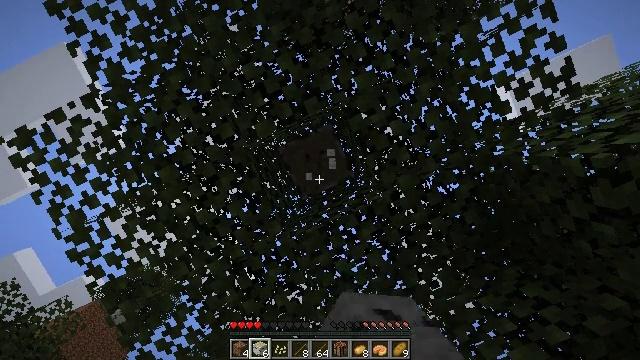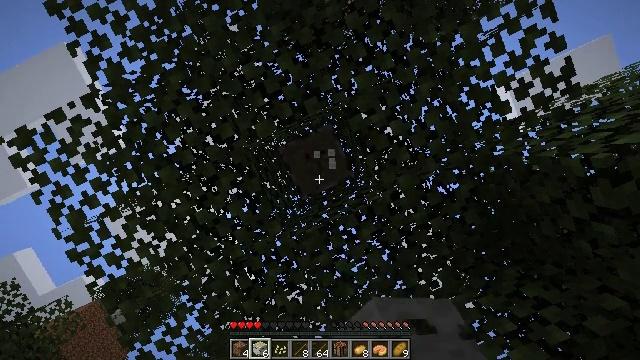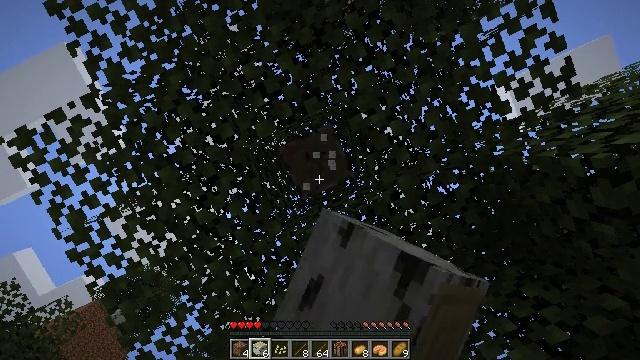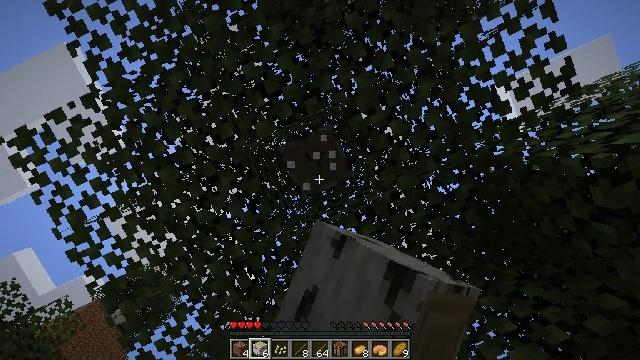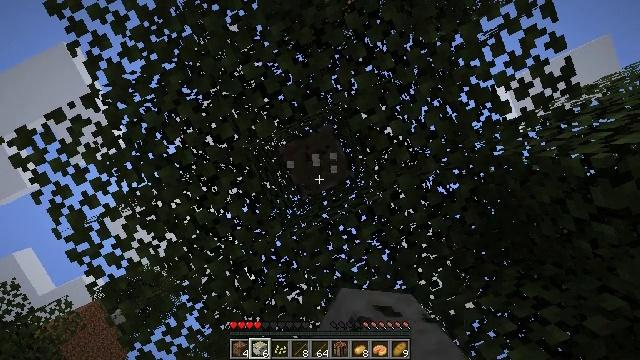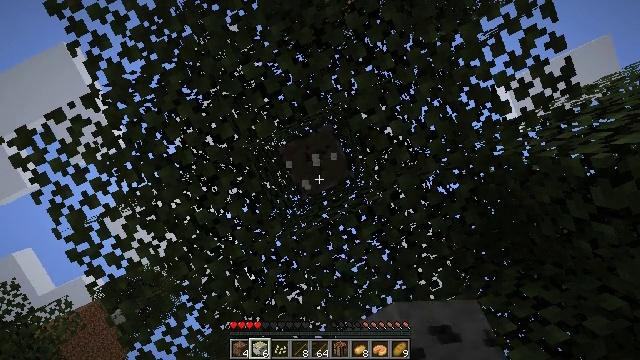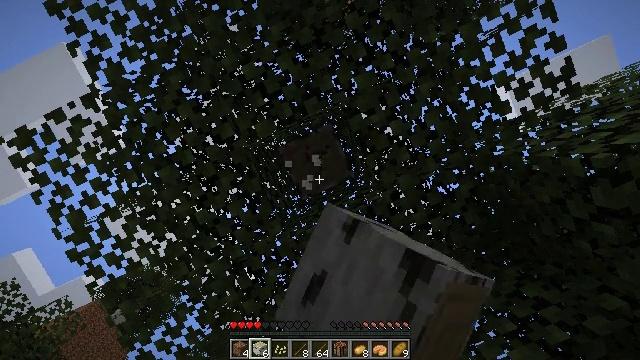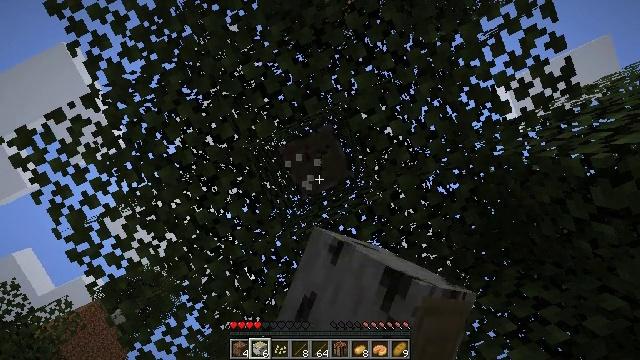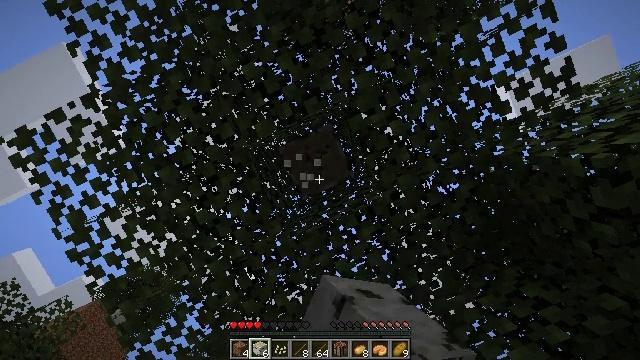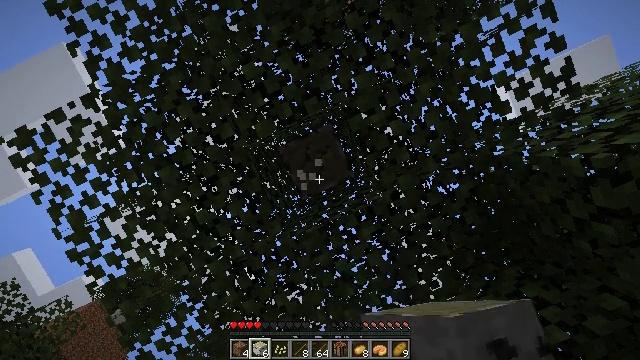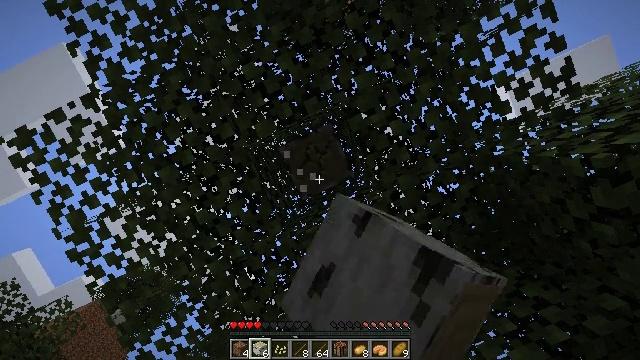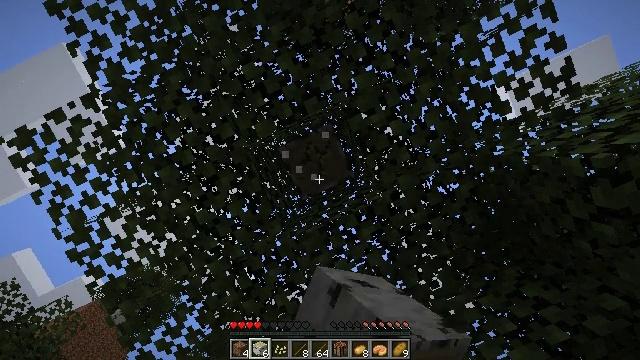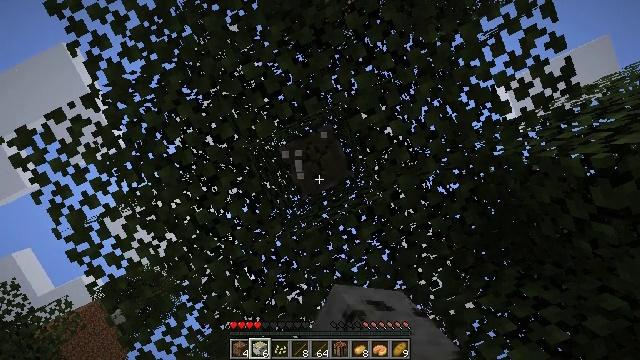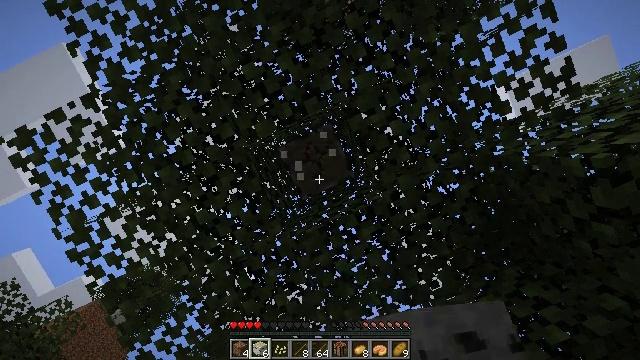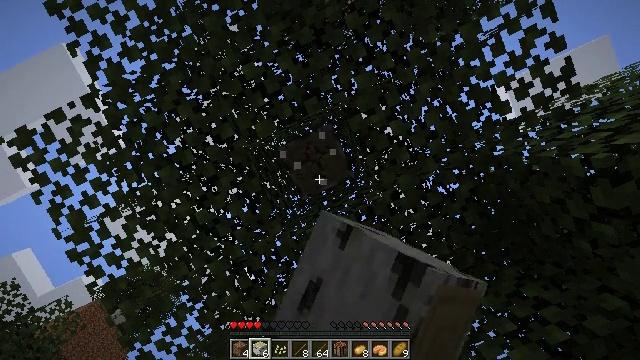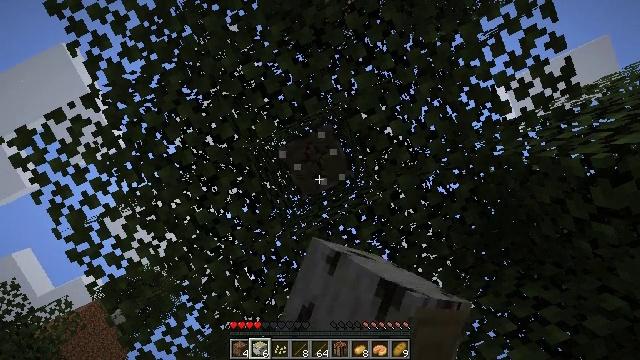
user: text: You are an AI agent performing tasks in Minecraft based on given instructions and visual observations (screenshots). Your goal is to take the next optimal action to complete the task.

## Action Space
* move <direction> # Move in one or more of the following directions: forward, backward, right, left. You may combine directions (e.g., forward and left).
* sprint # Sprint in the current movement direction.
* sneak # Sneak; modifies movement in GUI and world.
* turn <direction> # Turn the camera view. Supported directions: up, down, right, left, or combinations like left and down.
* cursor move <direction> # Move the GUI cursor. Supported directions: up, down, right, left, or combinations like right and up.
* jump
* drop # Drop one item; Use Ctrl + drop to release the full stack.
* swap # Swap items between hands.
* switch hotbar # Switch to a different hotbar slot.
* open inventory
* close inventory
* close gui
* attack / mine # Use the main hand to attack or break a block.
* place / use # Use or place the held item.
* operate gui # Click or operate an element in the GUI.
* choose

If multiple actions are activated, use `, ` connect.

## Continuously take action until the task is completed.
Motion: motion action
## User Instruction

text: Gather birch log for crafting.
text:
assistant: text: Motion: attack / mine
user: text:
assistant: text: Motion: attack / mine
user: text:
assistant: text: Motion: attack / mine
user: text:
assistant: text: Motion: attack / mine
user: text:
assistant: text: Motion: attack / mine
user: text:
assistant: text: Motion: attack / mine
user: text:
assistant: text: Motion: attack / mine
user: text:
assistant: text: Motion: attack / mine
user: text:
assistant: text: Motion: attack / mine
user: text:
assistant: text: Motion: attack / mine
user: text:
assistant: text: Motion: attack / mine
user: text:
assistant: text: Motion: attack / mine
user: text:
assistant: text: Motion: attack / mine
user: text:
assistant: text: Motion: attack / mine
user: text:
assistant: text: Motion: attack / mine
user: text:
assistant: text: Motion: attack / mine
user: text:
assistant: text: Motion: attack / mine
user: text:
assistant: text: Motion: attack / mine
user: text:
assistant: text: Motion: attack / mine
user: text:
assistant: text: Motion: attack / mine
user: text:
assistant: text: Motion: attack / mine
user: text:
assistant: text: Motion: attack / mine
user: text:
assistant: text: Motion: attack / mine
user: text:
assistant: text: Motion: attack / mine
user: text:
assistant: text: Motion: attack / mine
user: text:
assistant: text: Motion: attack / mine
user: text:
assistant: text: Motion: attack / mine
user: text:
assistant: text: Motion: attack / mine
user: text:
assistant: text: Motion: attack / mine
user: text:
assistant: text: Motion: attack / mine